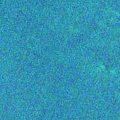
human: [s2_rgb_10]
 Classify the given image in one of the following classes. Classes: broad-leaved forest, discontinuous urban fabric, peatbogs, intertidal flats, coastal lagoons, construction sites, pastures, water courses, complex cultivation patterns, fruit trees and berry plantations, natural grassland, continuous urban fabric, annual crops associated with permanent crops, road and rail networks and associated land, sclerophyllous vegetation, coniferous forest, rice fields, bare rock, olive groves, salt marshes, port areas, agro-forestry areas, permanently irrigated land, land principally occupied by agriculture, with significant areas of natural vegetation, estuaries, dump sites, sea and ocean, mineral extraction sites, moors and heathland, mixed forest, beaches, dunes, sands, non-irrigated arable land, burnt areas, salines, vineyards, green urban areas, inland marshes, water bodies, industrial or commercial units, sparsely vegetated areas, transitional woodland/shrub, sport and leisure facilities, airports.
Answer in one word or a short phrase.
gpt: sea and ocean